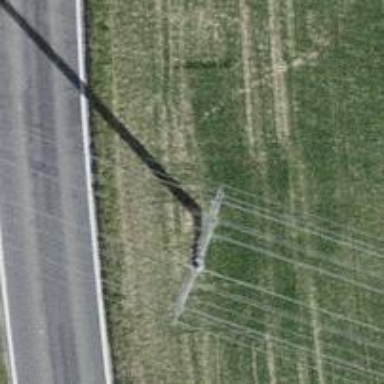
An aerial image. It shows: Concrete power pole.